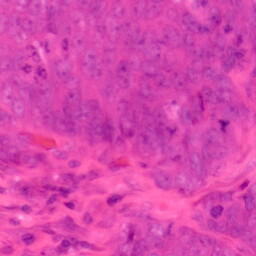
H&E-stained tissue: Colon